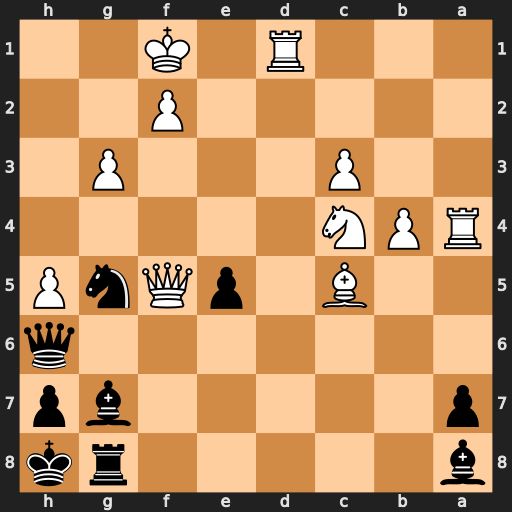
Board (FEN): b5rk/p5bp/7q/2B1pQnP/RPN5/2P3P1/5P2/3R1K2
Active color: b
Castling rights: -
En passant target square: -
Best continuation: Qxh5 Rd3 Be4